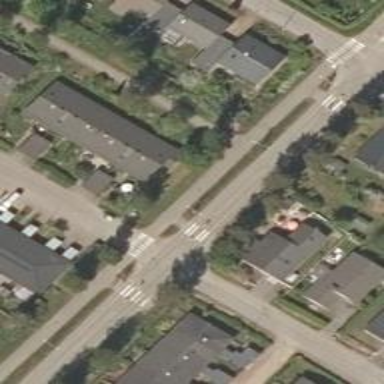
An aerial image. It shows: Asphalt cycleway.